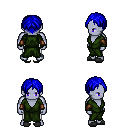
a pixel art fantasy rpg character, male body template, dark elf, purple skin, green robe, white pants, blue parted hairstyle, cloth bracers, gray slippers, four views (front, back, left, right), 2x2 character sprite sheet, small pixel art, hard edges, no anti-aliasing